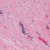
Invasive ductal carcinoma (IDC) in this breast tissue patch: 1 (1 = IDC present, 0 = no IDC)